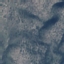
Label: HerbaceousVegetation